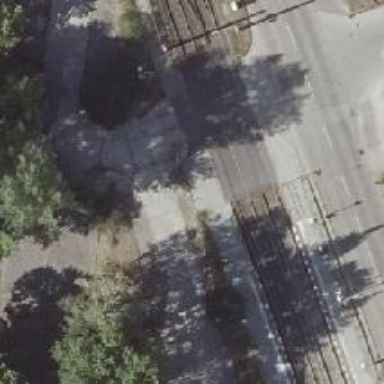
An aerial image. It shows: Uncontrolled tram railway crossing.